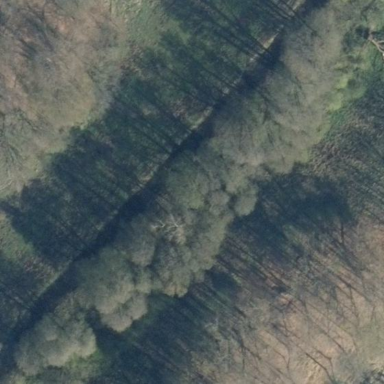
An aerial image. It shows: Forest area.